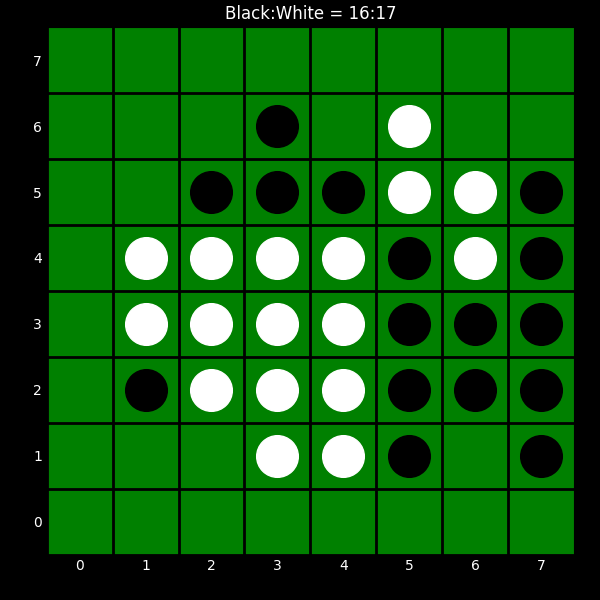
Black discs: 16
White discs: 17